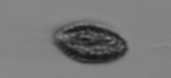
Label: Pseudochattonella_farcimen